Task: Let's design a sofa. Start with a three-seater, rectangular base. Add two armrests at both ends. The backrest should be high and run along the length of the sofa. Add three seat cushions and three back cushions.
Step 396:
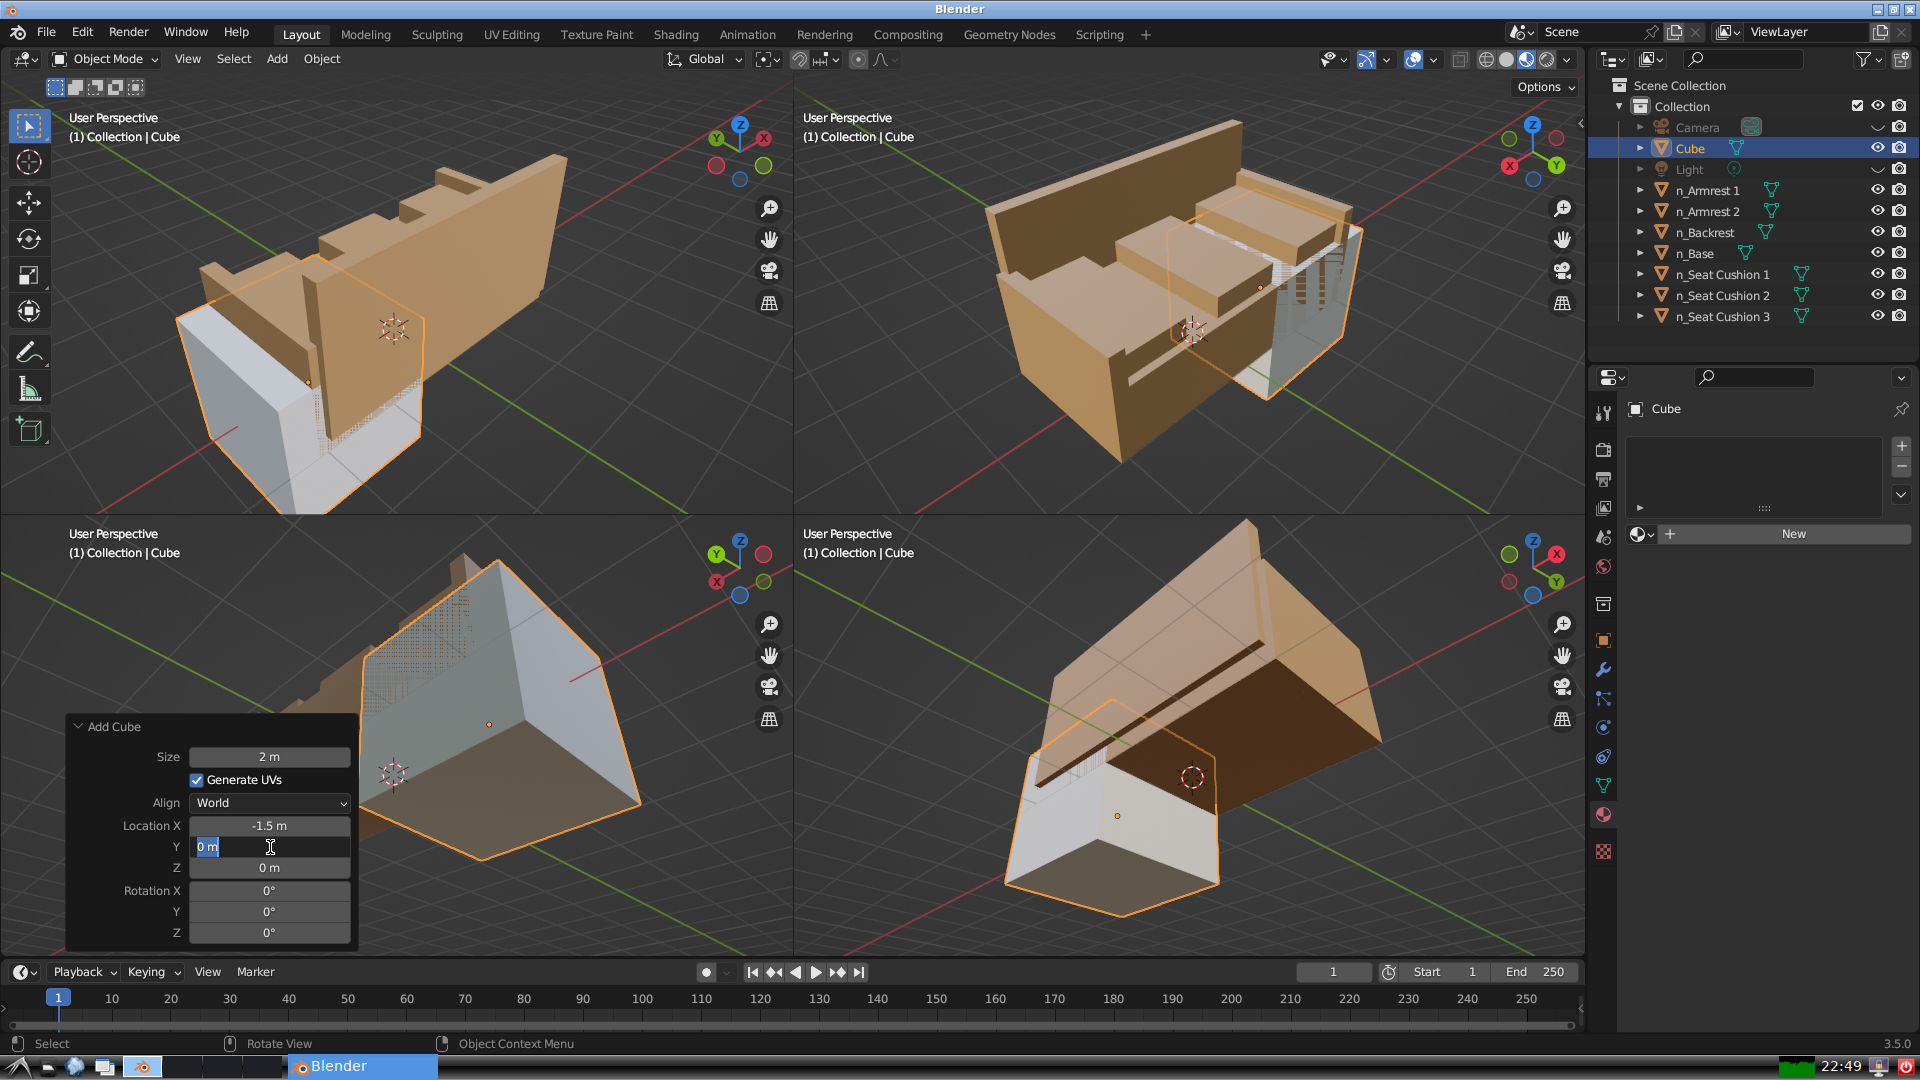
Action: input_text: -0.9